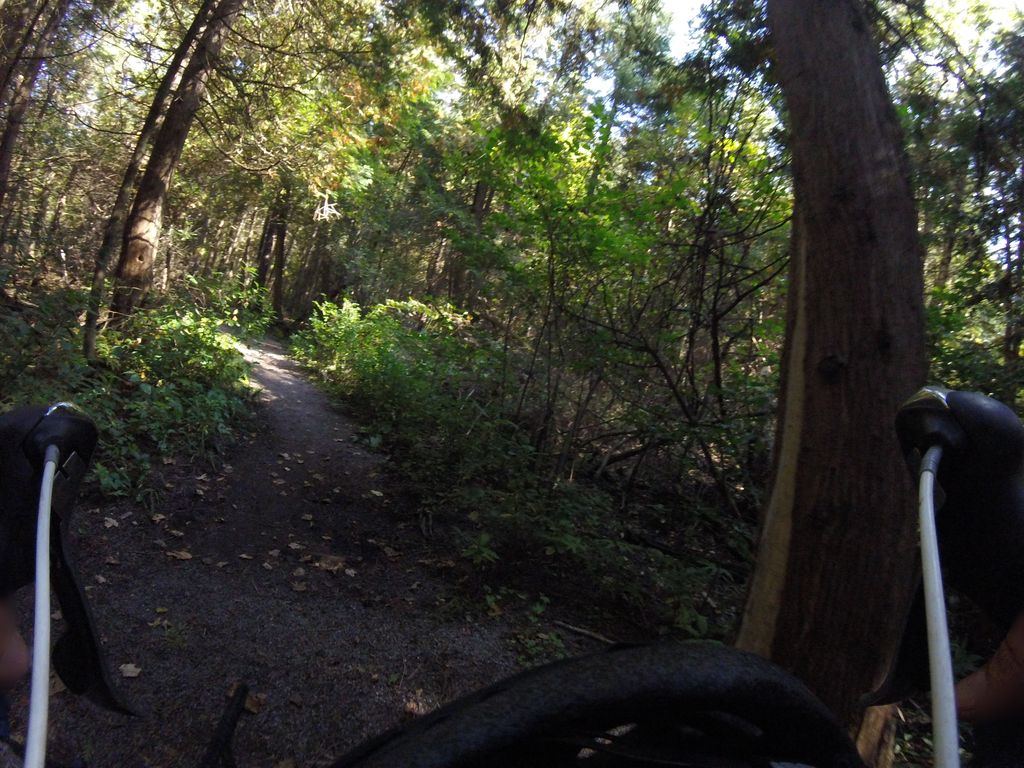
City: ottawa-gatineau